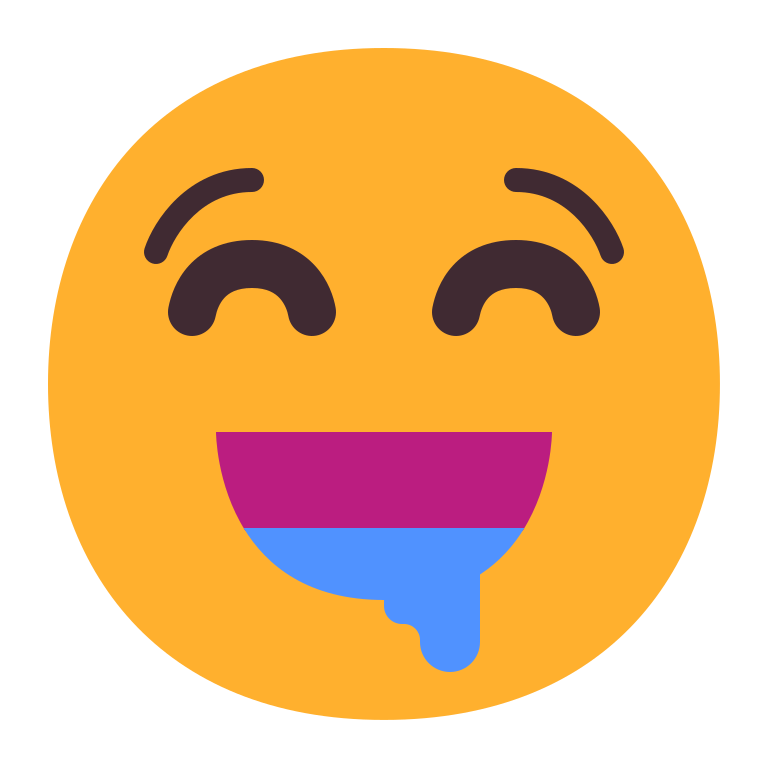
drooling face flat